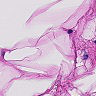
Metastatic tissue present: no